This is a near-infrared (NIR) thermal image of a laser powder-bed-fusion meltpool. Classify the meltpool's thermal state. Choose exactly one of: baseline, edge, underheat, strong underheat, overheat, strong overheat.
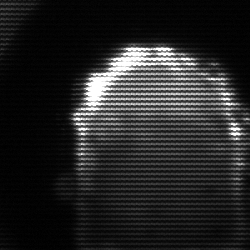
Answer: baseline